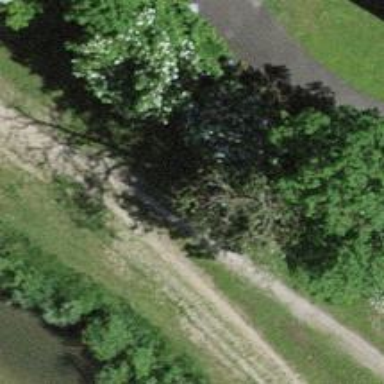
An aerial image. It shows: Unpaved footway.